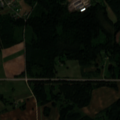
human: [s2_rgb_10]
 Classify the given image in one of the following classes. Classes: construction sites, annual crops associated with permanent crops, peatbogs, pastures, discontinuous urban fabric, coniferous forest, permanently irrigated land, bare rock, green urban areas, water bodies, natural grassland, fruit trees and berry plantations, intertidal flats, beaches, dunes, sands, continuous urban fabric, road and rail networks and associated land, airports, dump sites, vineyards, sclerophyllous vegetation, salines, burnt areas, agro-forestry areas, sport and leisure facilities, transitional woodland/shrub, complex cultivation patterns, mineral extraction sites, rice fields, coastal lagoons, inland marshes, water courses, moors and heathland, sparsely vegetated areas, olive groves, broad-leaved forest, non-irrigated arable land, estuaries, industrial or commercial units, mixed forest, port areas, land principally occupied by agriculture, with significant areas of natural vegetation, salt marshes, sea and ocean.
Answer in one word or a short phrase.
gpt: discontinuous urban fabric, non-irrigated arable land, complex cultivation patterns, land principally occupied by agriculture, with significant areas of natural vegetation, mixed forest, transitional woodland/shrub